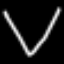
Label: diamond